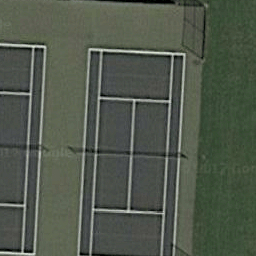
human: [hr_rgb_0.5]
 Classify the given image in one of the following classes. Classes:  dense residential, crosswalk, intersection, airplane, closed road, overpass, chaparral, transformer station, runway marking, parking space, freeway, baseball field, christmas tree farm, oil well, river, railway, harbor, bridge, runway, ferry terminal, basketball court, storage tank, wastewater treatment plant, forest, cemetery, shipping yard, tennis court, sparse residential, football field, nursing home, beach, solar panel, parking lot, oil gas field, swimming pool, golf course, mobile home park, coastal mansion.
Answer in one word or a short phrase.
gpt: tennis court